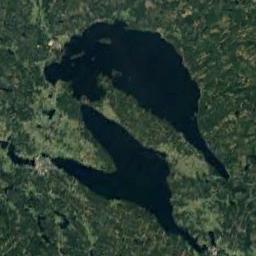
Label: lake